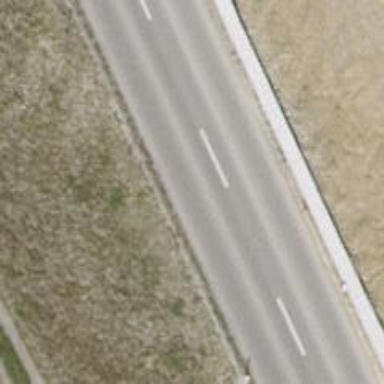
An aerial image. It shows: Tertiary road.